Field crop: tomato
Growth stage: 2
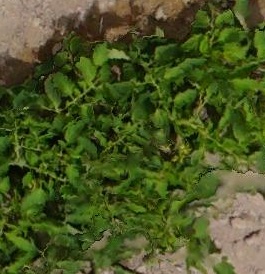
Species: tomato